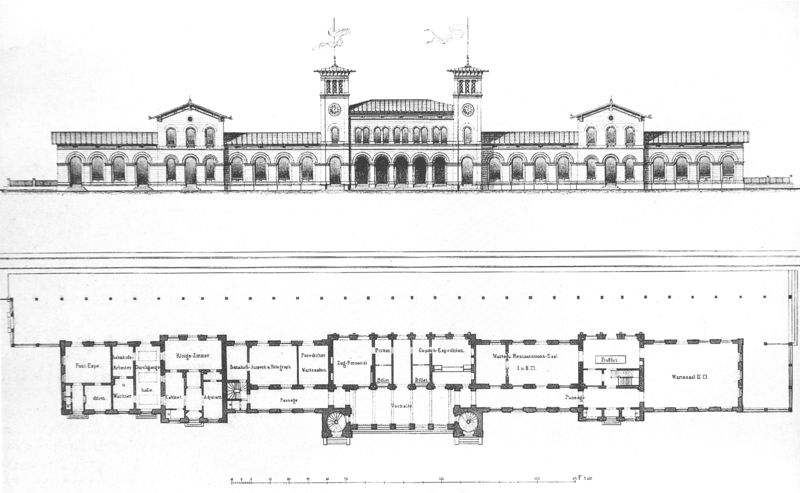
Titel: Empfangsgebäude im Bahnhof Regensburg, Aufriss, Grundriss
Künstler: Heinrich von Hügel
Standort: Berlin
Institution: Zeitschrift für Bauwesen
Schlagwörter: flügel, weiß, stadt, fenster, grau, paris, pfeiler, schwarz, skizze, säulen, tür, zeichnung, zimmer, anlage, dach, gebäude, schloss, architektur, ebene, flach, blatt, front, renaissance, kreis, turm, papier, ansicht, bogen, fahnen, fassade, italien, türen, wartesaal, fahne, dächer, giebel, mauer, graphik, linien, saal, rundbogen, treppe, treppen, symmetrie, durchgang, stufen, galerie, halle, rechtecke, bögen, punkte, wände, eingang, loggia, türme, münchen, palast, stockwerk, symmetrisch, stich, bahnhof, räume, entwurf, arkaden, kapitelle, quadrate, rosette, rundbögen, treppenhaus, frontansicht, geschosse, plan, flaggen, wendeltreppe, breit, louvre, legende, klassisch, geschoss, säulenhalle, säulengang, grundriss, palais, massstab, aufriss, etage, profanbau, bauplan, risalite, flügelanlage, flügelbau, rundbogenfenster, sektion, palladio, innenräume, erdgeschoss, beschriftet, bogenfenster, gliederung, obergeschoss, treppenhäuser, fluchten, wandelgang, uhren, einteilungen, betonung, doppelbögen, größenunterschied, palas, säle, dcäher, trum, fahnenmasten, nebenflügel, zimmer#, gebäuude